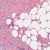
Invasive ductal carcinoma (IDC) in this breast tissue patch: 0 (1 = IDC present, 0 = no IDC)